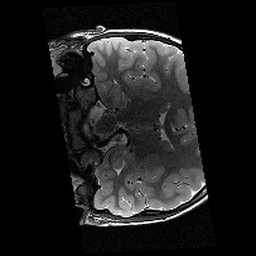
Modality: T2w
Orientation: coronal
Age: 9
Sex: male
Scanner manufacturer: siemens
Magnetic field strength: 3 T
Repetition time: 9.23 s
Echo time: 0.067 s